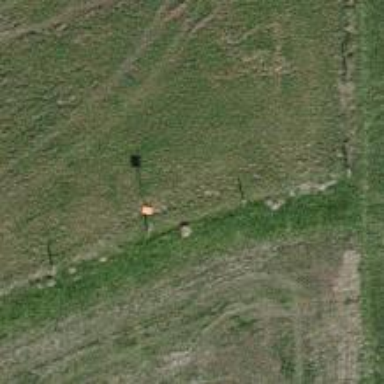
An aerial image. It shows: Aerial marker on support pole.